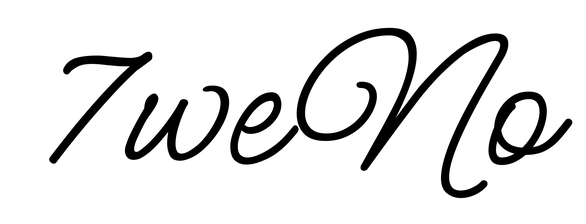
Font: MeowScript-Regular